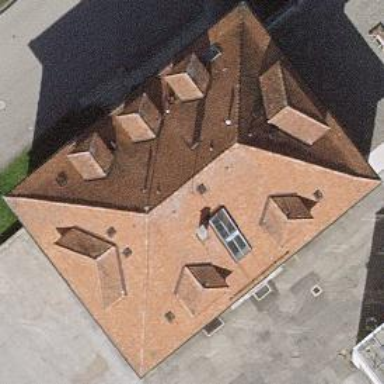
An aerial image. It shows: Building with hipped roof.